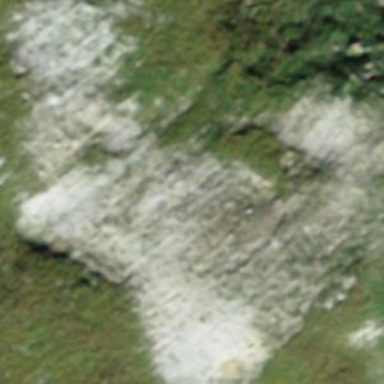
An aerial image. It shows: Natural scree.